Interaction volume radius: 10 \u00c5
Interaction volume height: 10 \u00c5
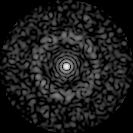
Disorder parameter: 0.8485